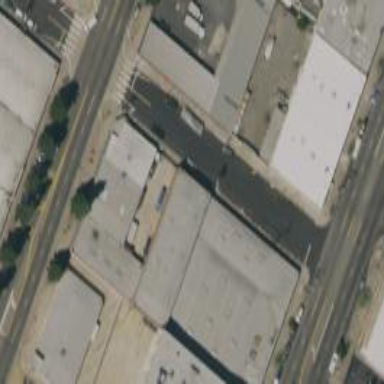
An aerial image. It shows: Warehouse building.